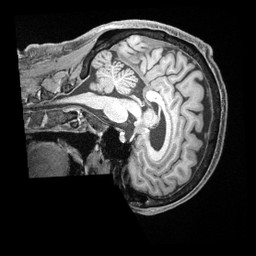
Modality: T1w
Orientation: sagittal
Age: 66
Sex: male
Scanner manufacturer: siemens
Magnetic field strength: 3 T
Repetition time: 2.5 s
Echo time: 0.00222 s